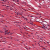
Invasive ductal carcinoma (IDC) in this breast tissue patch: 1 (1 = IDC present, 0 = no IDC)